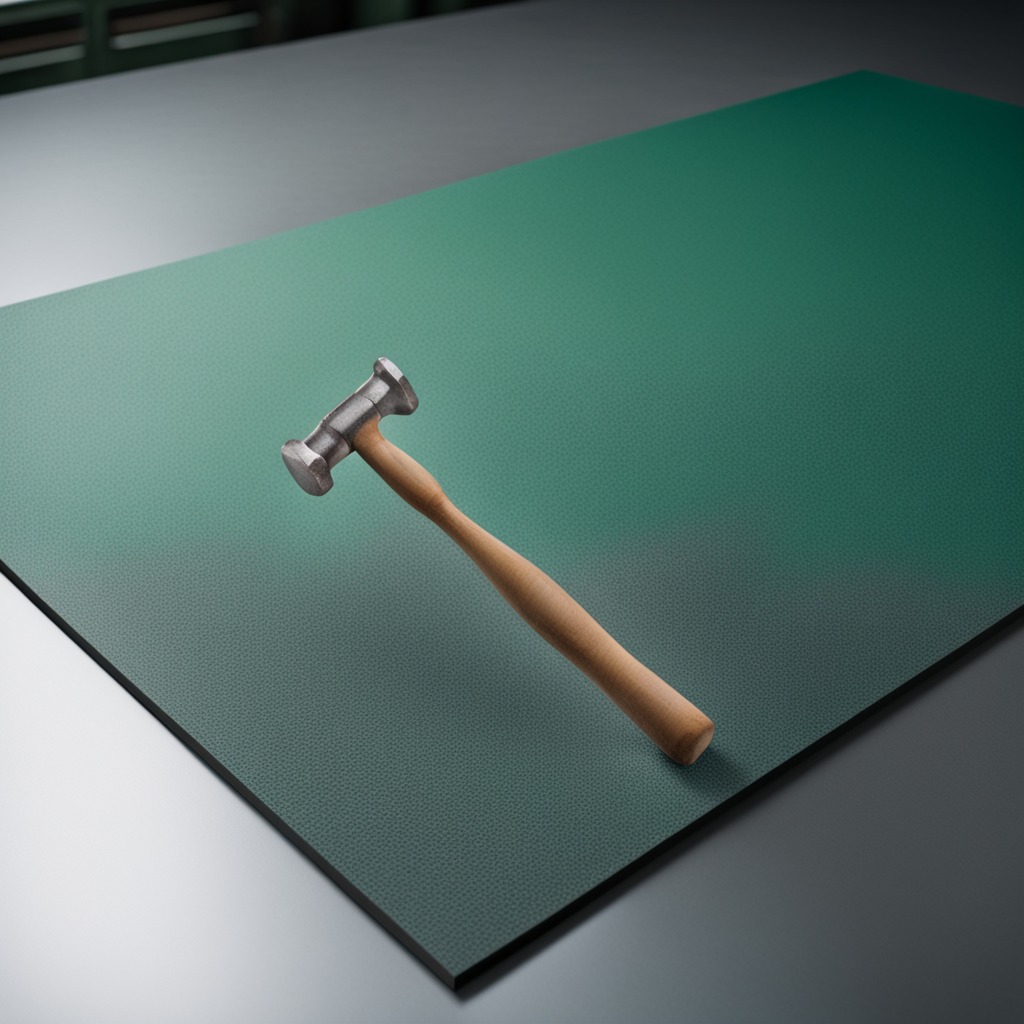
A hammer lying on a clean granite tabletop covered with a green rubber mat inside a workshop under bright overhead lighting crisp shadows high clarity worn but beneath the mat